Aerial crown-view tile of a tropical tree (Barro Colorado Island, Panama), acquired 20250818:
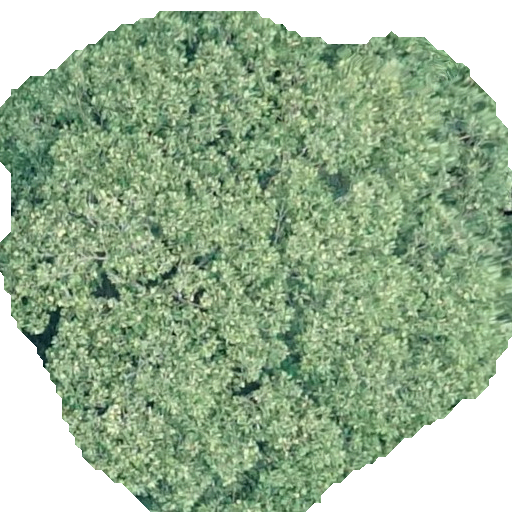
Species: Dipteryx oleifera
GBIF accepted scientific name: Dipteryx oleifera
Crown area: 302.588 m²